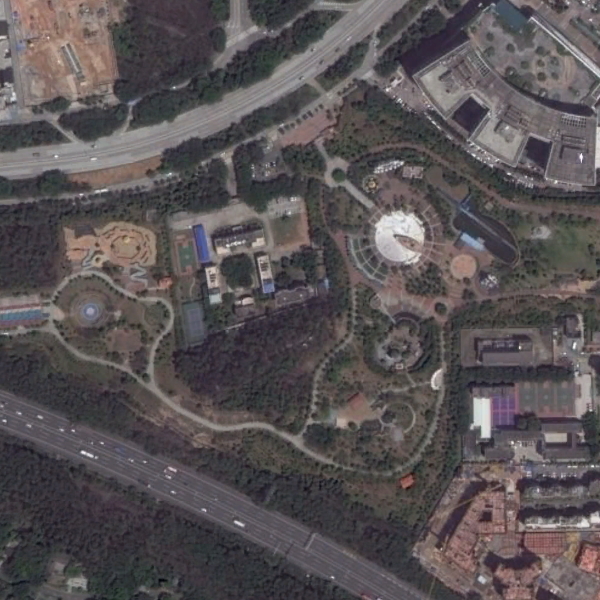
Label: Park